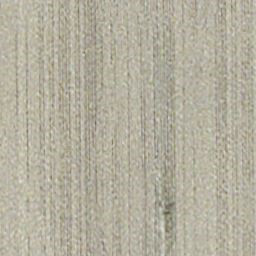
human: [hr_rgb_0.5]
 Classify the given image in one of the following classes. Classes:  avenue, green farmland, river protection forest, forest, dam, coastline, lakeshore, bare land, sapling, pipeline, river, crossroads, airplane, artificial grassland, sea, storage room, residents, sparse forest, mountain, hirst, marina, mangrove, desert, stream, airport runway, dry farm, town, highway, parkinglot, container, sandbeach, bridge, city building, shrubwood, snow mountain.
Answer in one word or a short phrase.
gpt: dry farm